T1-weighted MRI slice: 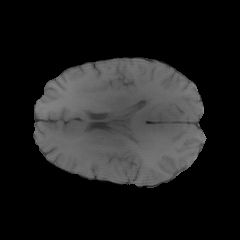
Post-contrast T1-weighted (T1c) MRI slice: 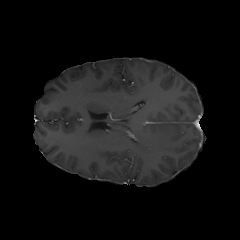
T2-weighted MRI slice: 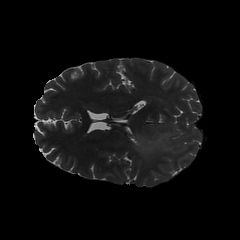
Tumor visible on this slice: yes